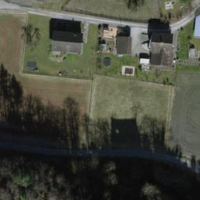
EUNIS habitat code: 24
Species observed at this site:
Milvus milvus
Corvus corone